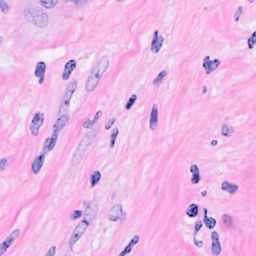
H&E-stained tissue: Breast